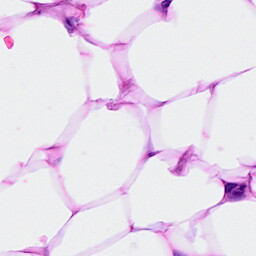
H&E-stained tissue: Breast